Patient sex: M
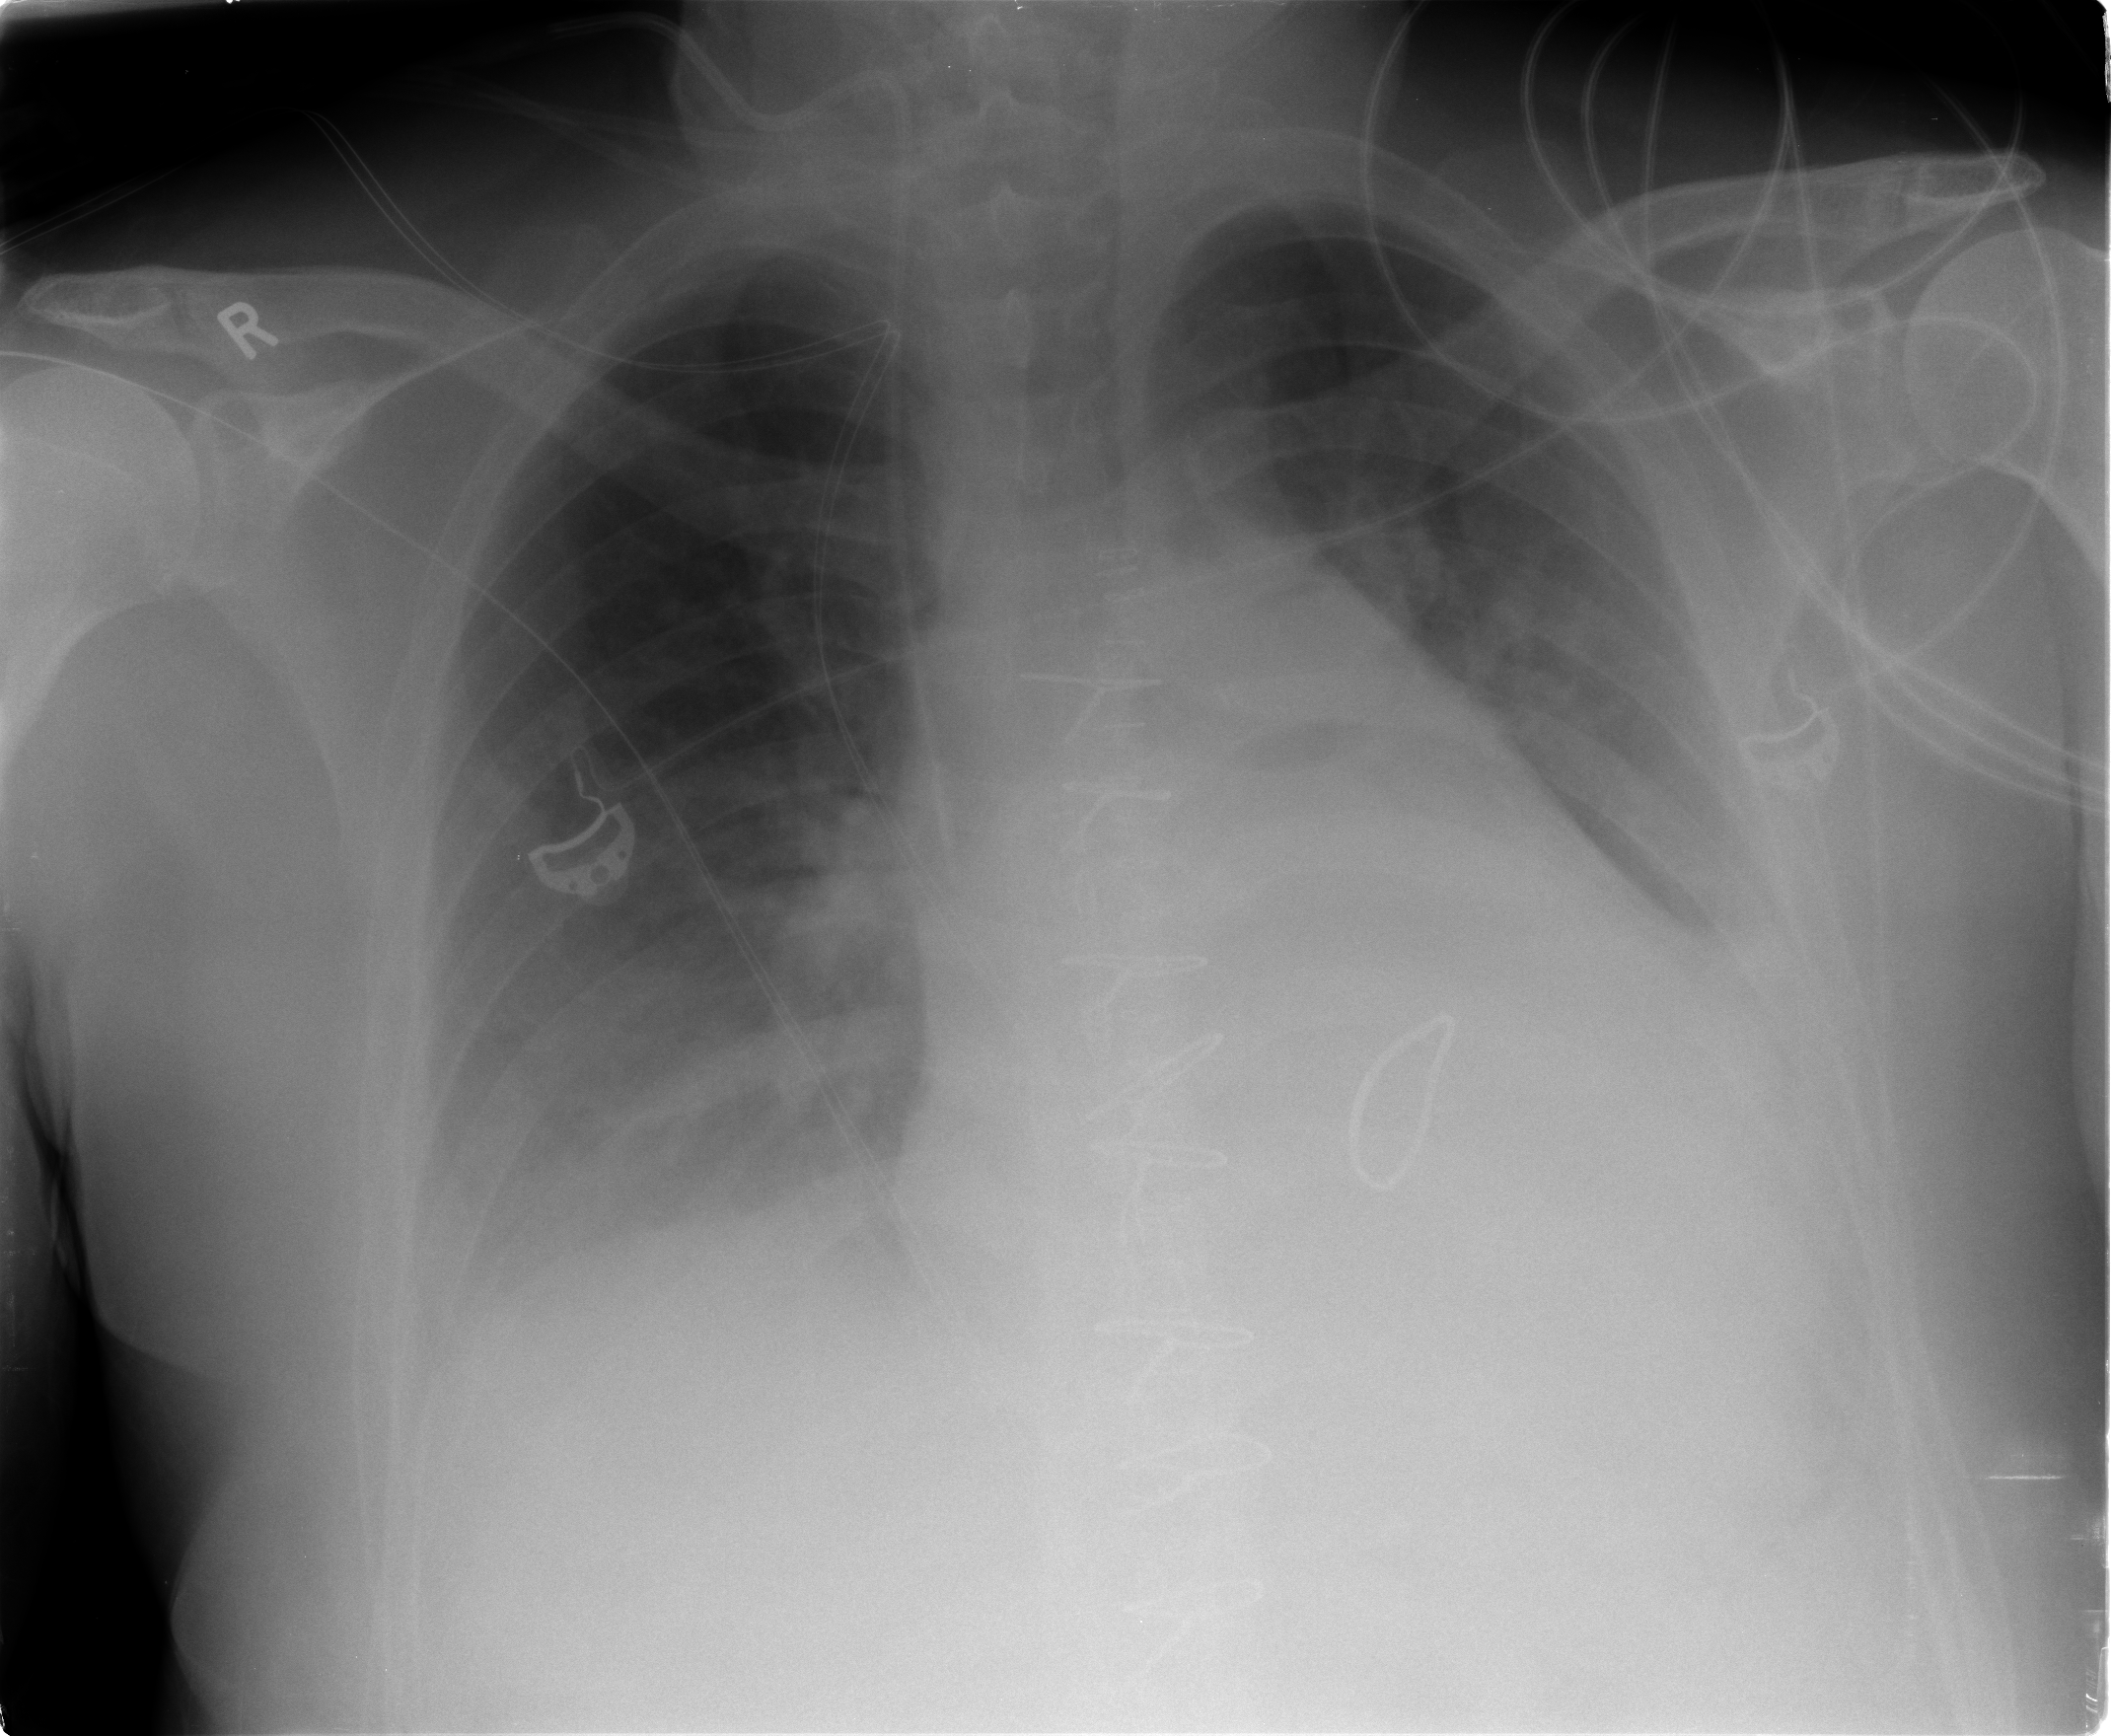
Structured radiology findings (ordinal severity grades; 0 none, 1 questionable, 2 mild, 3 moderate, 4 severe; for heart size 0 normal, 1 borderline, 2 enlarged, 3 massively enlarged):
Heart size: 2
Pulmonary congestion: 2
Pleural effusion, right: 2
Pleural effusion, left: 2
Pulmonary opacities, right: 0
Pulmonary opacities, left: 0
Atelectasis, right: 2
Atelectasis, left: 2